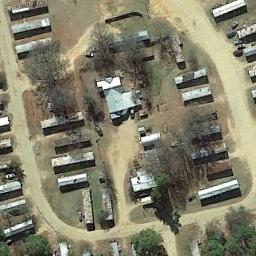
Label: residential